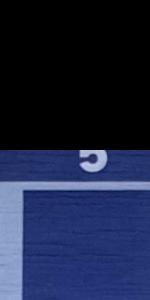
Label: Empty